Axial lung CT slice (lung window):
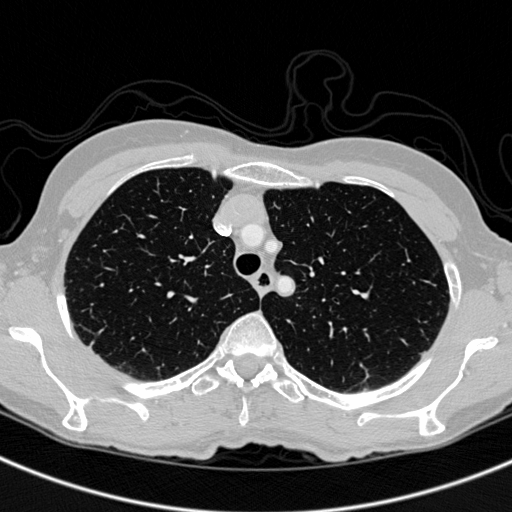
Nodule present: no